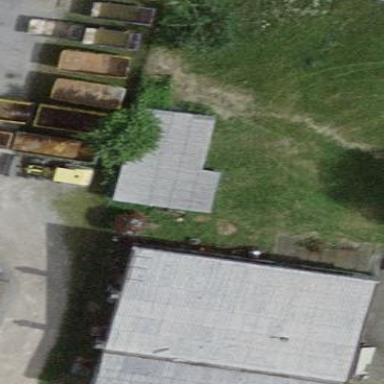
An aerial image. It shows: Industrial building.